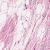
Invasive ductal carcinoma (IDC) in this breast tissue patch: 0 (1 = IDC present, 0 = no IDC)